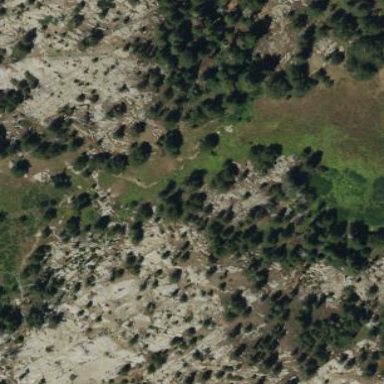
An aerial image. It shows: Wet meadow with woodland vegetation.